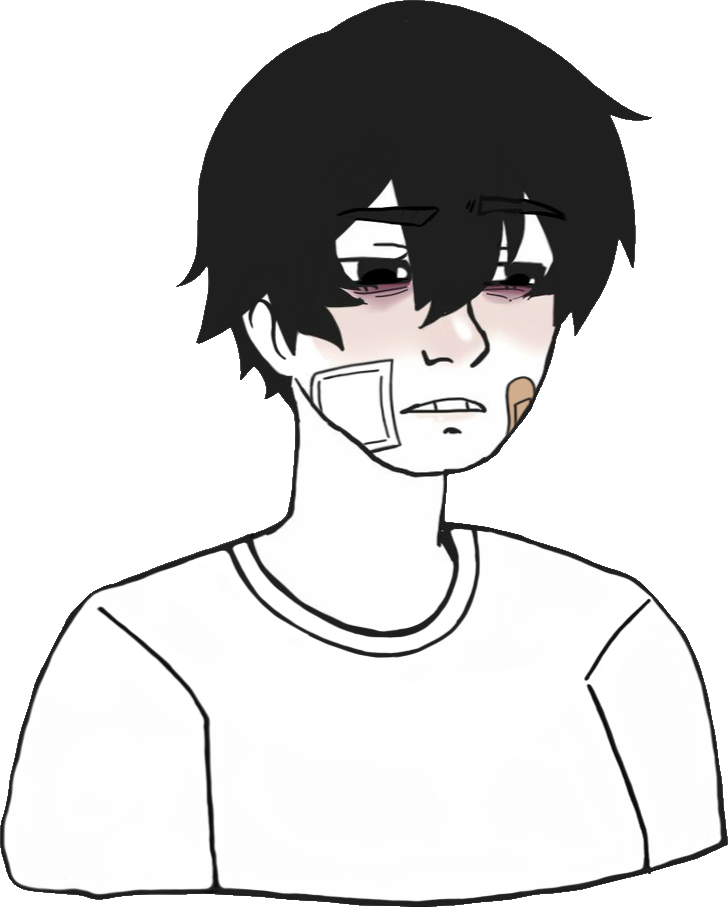
Label: 5_Twinkjak